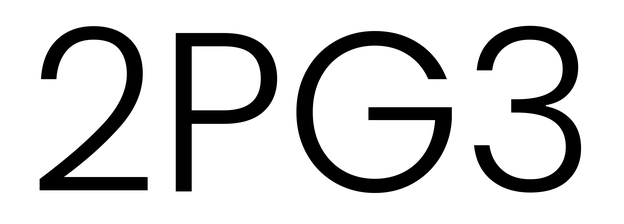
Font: Poppins-Light